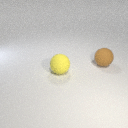
large brown rubber sphere to the right of large yellow rubber sphere